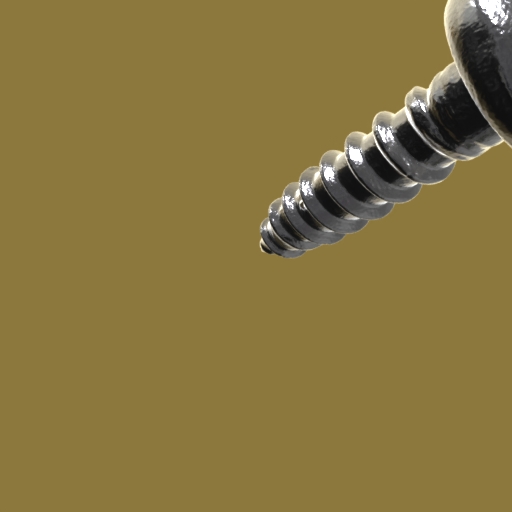
Label: screw